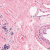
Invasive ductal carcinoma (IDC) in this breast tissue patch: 0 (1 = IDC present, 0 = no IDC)